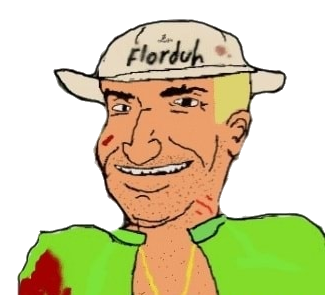
Label: 5_Bruce